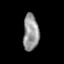
Tissue: lung
Cell type: Others
Senescence score: 0.2418
Nuclear area (px): 552
Mean DAPI intensity: 152.393